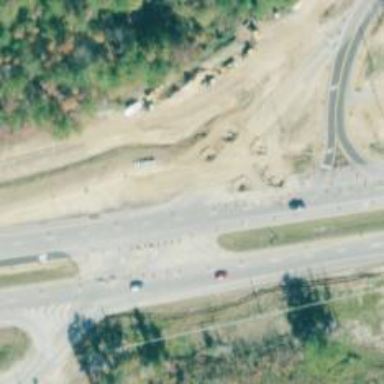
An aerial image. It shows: Secondary road with asphalt surface leading to roundabout flare.